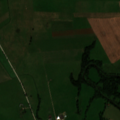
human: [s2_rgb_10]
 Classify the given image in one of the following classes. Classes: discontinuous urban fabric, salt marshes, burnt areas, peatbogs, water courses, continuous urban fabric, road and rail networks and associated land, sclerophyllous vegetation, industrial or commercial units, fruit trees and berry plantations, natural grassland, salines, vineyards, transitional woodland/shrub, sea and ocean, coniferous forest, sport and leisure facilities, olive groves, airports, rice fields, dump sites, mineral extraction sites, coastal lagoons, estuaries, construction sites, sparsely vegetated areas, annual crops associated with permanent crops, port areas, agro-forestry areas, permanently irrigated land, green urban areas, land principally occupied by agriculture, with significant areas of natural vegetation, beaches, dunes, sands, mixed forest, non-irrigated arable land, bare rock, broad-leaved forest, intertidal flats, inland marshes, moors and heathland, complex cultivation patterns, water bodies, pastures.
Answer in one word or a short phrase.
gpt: non-irrigated arable land, pastures, land principally occupied by agriculture, with significant areas of natural vegetation